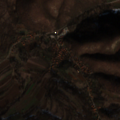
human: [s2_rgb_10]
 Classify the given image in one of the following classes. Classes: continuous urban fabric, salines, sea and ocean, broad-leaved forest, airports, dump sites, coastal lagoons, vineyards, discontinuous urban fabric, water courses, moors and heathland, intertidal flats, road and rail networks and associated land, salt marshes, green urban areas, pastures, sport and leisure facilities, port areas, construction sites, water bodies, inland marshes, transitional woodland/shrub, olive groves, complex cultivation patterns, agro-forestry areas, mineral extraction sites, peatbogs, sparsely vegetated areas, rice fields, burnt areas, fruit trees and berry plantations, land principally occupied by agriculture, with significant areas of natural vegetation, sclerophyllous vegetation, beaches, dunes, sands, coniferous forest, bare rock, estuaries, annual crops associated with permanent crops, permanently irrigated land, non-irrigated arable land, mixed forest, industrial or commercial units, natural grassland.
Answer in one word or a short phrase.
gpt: land principally occupied by agriculture, with significant areas of natural vegetation, broad-leaved forest, transitional woodland/shrub